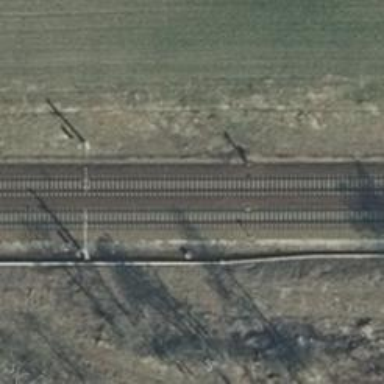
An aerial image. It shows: Railway signal.